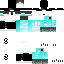
A female skeleton skin with pale skin, wearing blonde helmet dressed in a blue hoodie and black shorts, featuring a closed mouth.